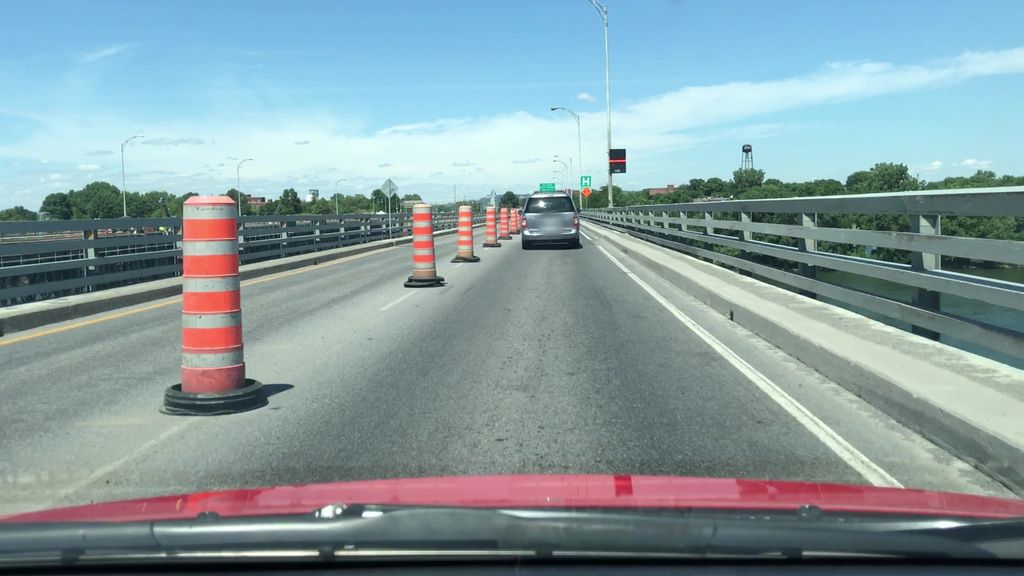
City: montreal